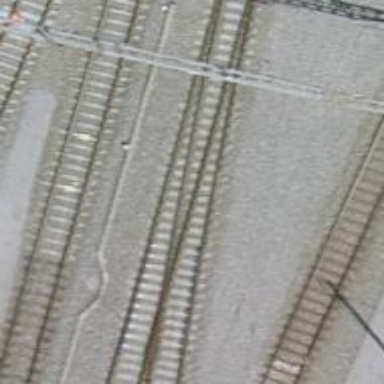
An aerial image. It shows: Railway track with electrified contact lines. This is siding track.